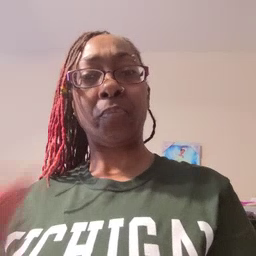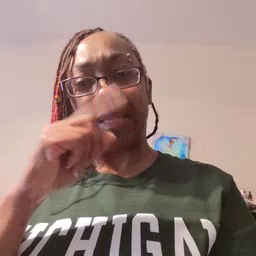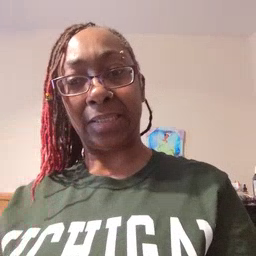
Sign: pretend